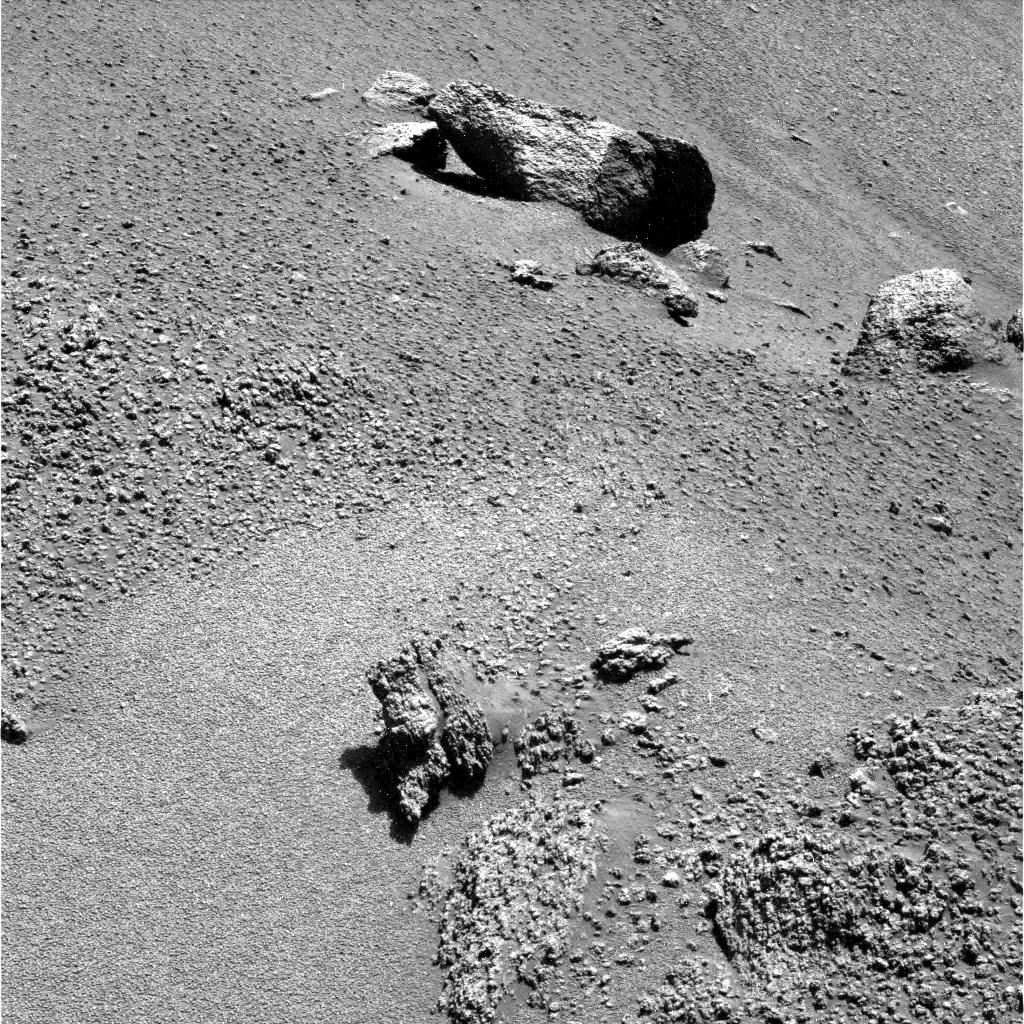
Terrain classes present: Bedrock, Gravel / Sand / Soil, Rock, Shadow